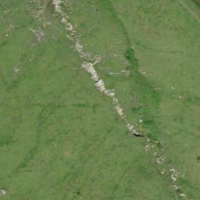
EUNIS habitat code: 26
Species observed at this site:
Marmota marmota